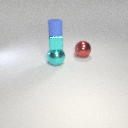
small cyan metal cube above large cyan metal sphere